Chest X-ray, PA view. Patient: 50 years old, sex F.
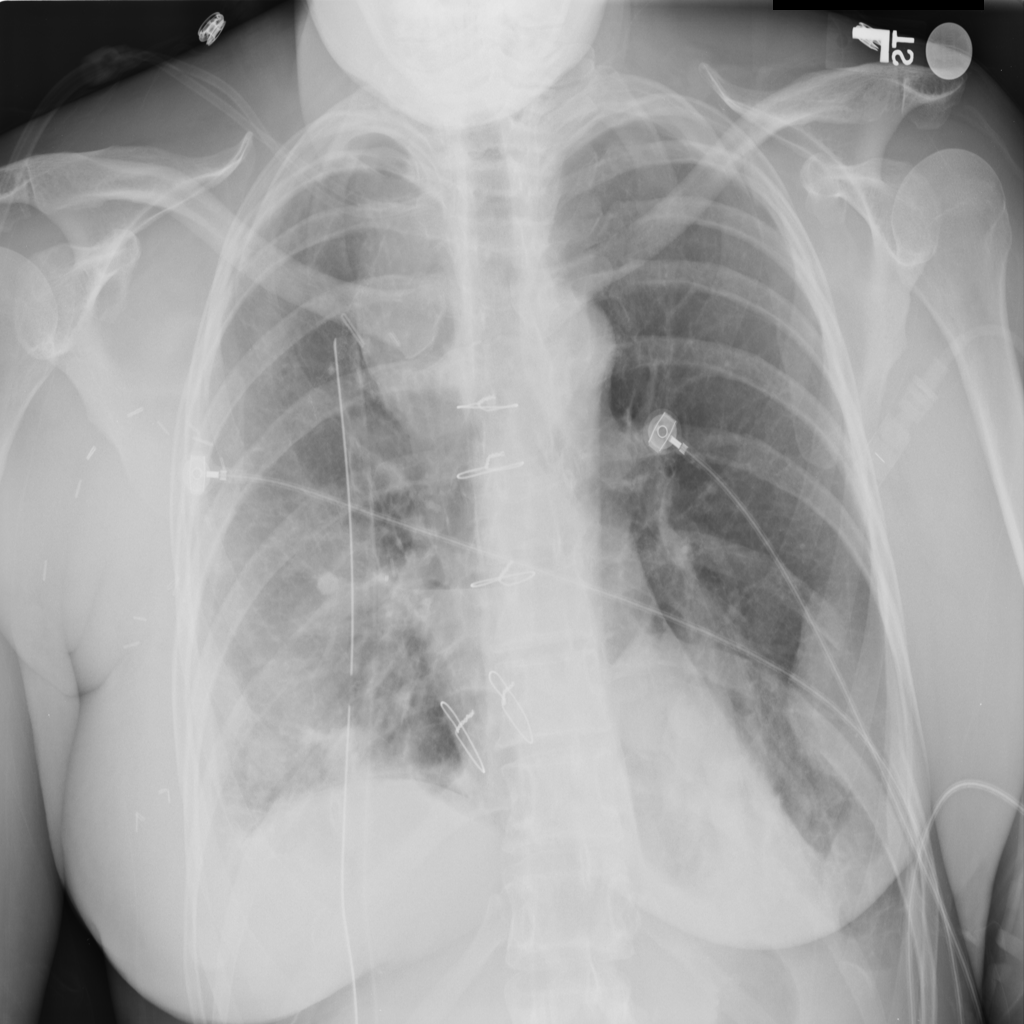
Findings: Mass, Pneumothorax